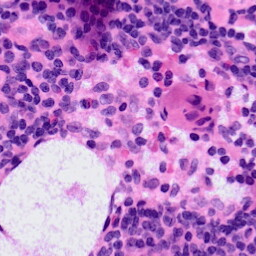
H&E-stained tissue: LymphNode